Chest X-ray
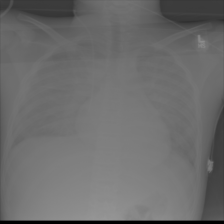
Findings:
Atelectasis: negative
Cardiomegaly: negative
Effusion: positive
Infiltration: positive
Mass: negative
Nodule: negative
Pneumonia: negative
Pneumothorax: negative
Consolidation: negative
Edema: negative
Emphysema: negative
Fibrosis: negative
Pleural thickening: negative
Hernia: negative